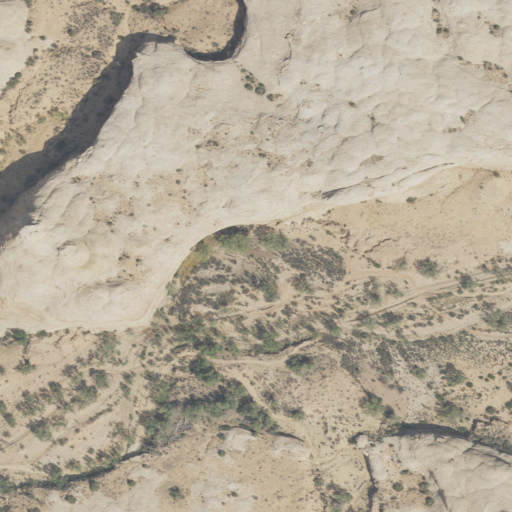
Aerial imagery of valley in Utah named Trail Canyon containing only shrub